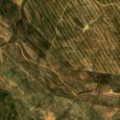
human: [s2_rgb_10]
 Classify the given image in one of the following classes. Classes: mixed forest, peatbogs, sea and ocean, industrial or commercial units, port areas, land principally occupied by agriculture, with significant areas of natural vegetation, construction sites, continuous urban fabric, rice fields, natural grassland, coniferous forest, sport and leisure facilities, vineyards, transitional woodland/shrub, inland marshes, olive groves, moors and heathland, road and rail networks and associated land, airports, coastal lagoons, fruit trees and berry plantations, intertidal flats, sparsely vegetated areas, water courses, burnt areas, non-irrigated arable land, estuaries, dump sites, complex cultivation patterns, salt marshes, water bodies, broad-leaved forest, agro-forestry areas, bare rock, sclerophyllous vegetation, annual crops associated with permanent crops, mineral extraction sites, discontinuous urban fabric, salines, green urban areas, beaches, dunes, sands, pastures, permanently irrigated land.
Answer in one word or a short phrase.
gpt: land principally occupied by agriculture, with significant areas of natural vegetation, transitional woodland/shrub